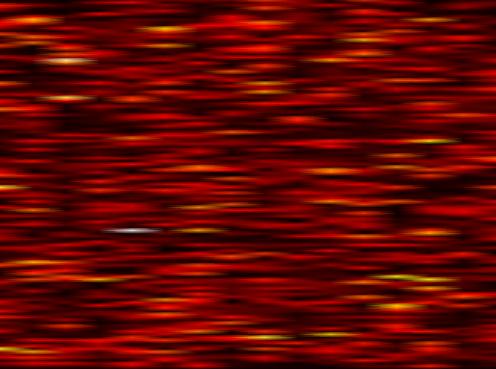
Label: FOFDM